Aerial crown-view tile of a tropical tree (Barro Colorado Island, Panama), acquired 20240813:
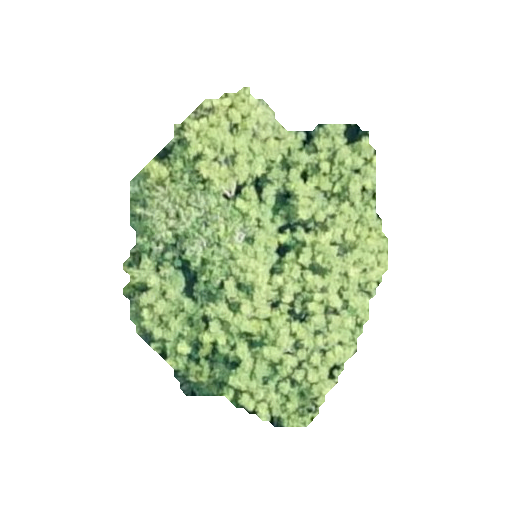
Species: Spondias mombin
GBIF accepted scientific name: Spondias mombin
Crown area: 97.331 m²